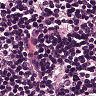
Metastatic tissue present: no